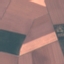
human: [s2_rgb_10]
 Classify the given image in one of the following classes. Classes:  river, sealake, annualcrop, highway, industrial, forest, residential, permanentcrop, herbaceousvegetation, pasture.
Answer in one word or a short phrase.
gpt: AnnualCrop